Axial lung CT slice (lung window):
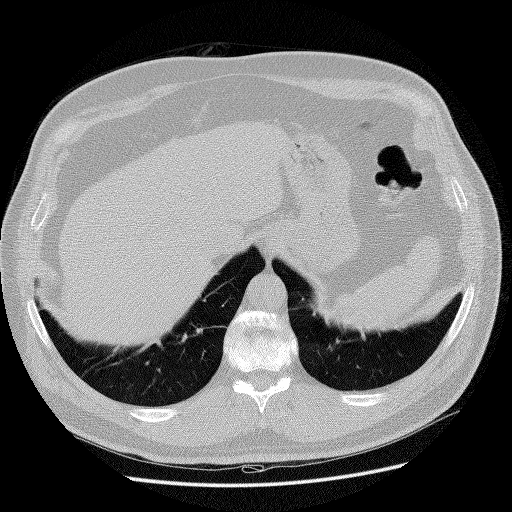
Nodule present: no